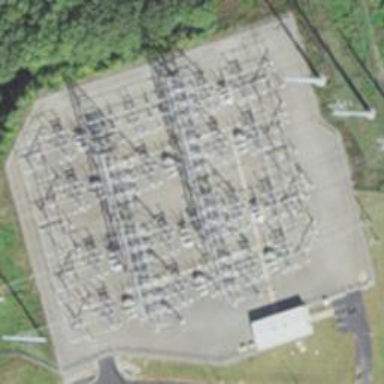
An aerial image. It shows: Outdoor power substation at the transmission level.